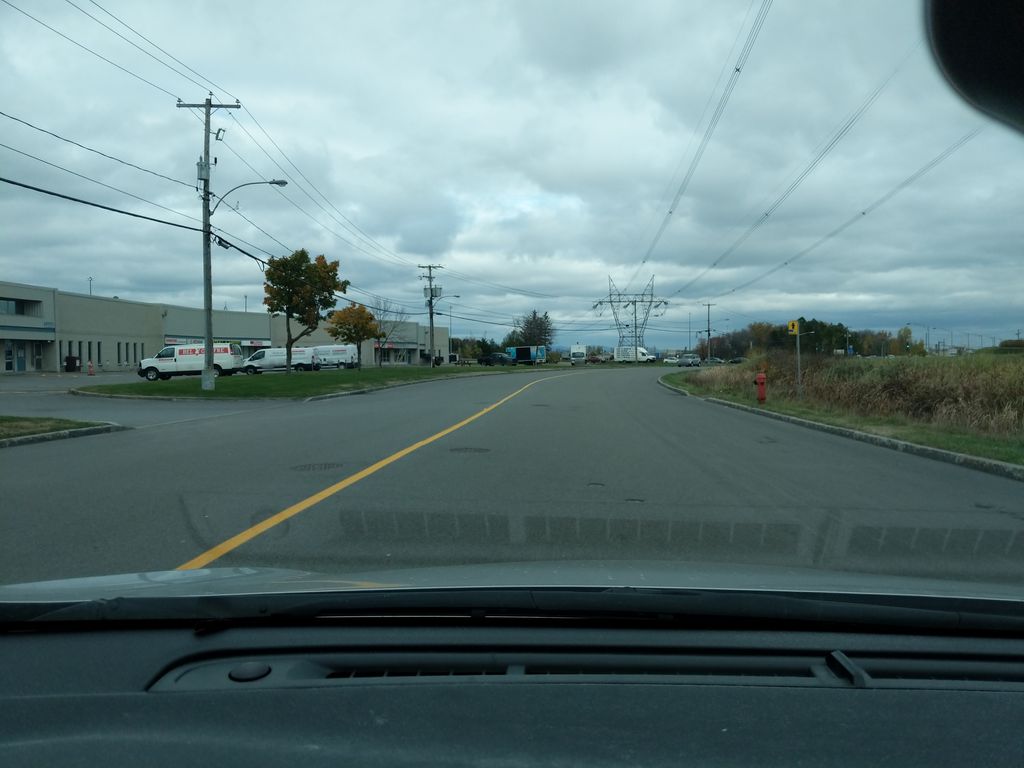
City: quebec_city